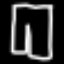
Label: pants